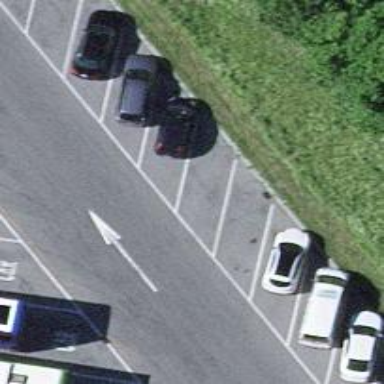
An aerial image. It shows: Charging station.